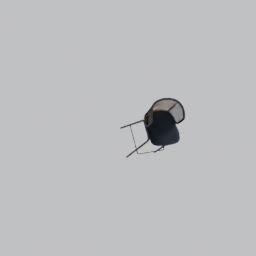
Label: furniture